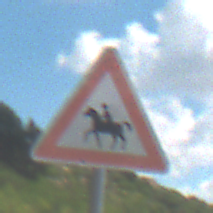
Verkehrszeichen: ReiterRechts
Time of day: Midday
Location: Outdoor (Nature)
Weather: PartlyCloudy
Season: Autumn
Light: Natural